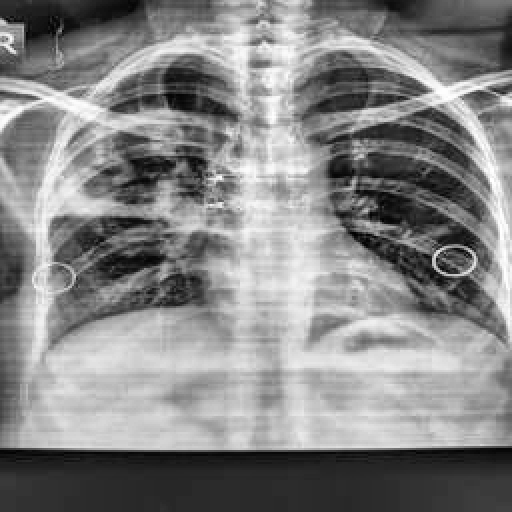
Finding: TUBERCULOSIS